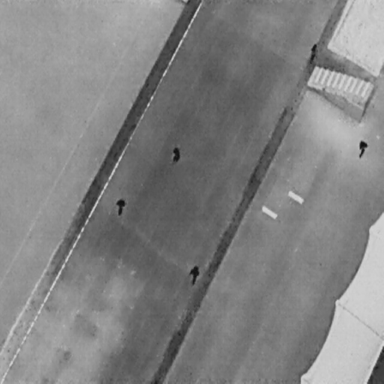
There are five People in the infrared image.